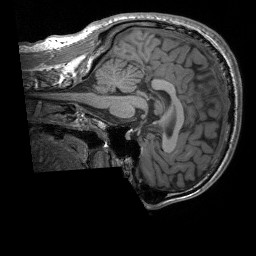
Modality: T1w
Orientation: sagittal
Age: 24
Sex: male
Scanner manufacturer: siemens
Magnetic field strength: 3 T
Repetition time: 1.9 s
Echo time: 0.00227 s